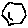
Label: hexagon